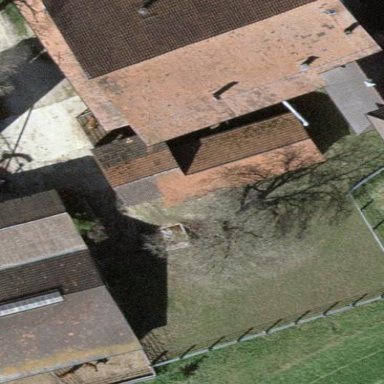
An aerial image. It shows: Shed.